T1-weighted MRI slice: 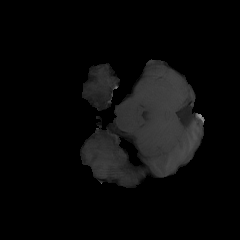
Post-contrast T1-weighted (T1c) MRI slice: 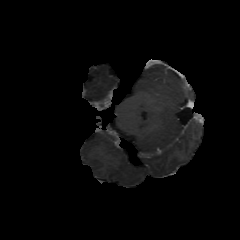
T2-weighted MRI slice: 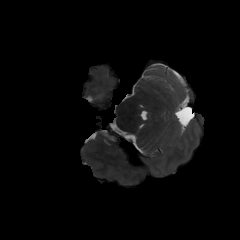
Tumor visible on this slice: no